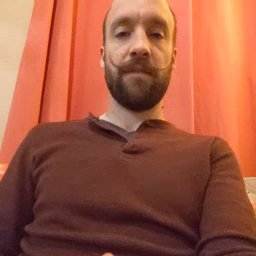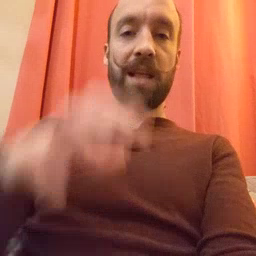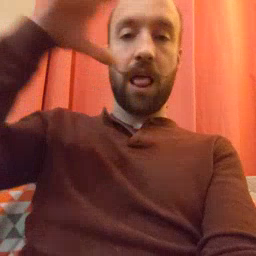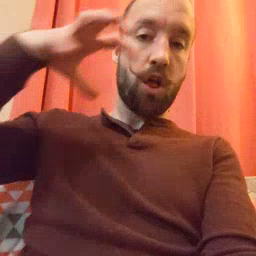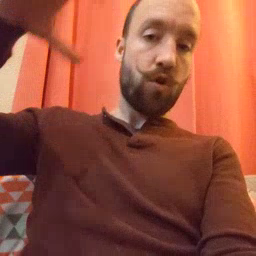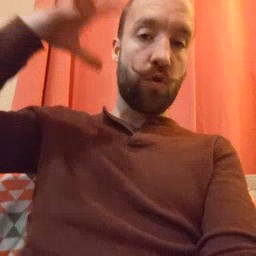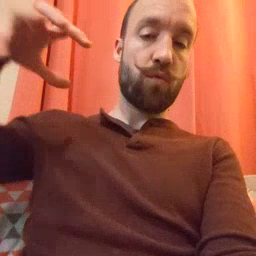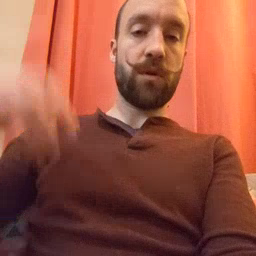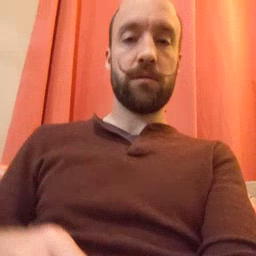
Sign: cloud